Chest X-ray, PA view. Patient: 49 years old, sex M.
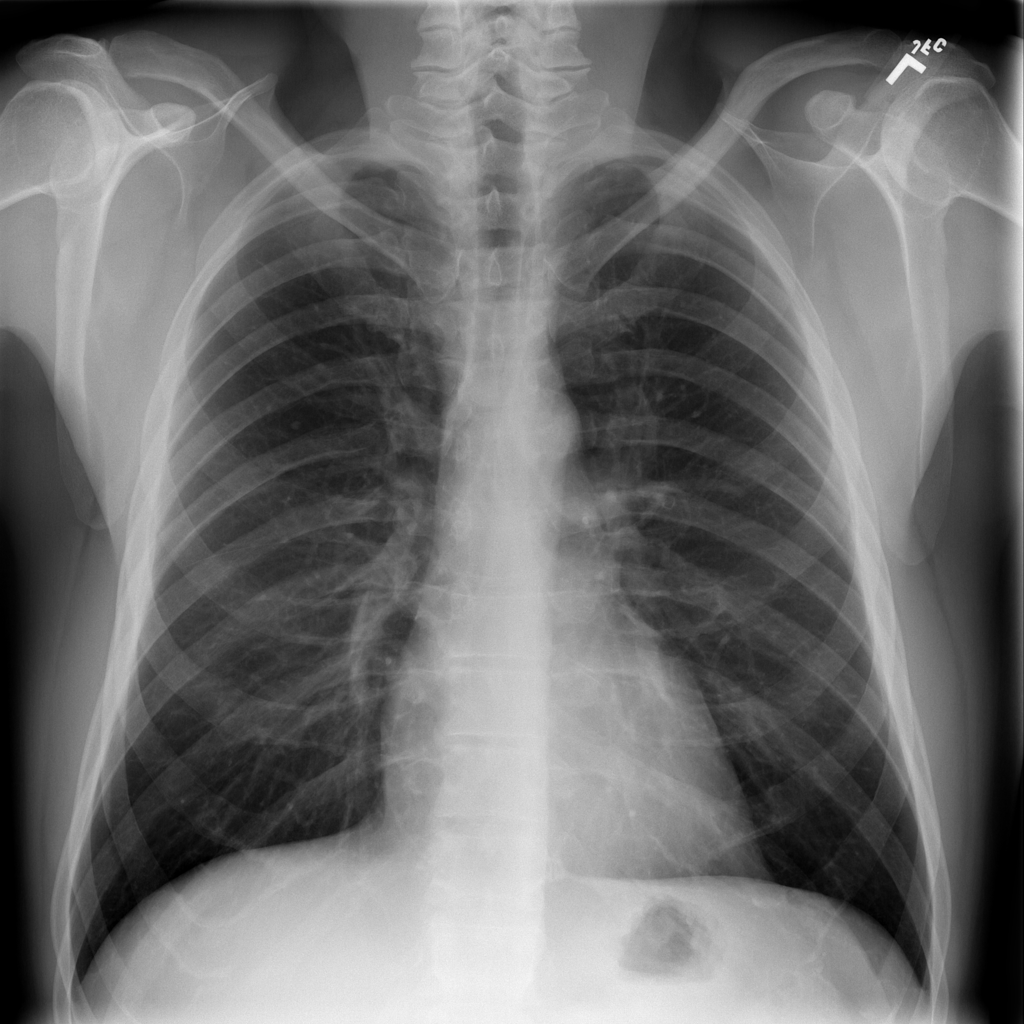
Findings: No Finding